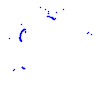
Particle: proton